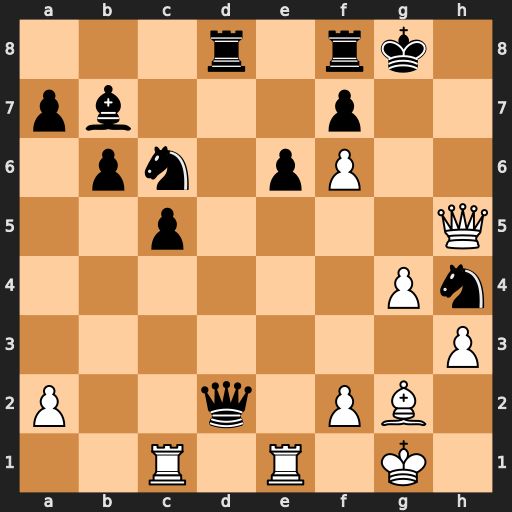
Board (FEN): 3r1rk1/pb3p2/1pn1pP2/2p4Q/6Pn/7P/P2q1PB1/2R1R1K1
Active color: w
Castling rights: -
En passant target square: -
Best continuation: Be4 Nf5 gxf5